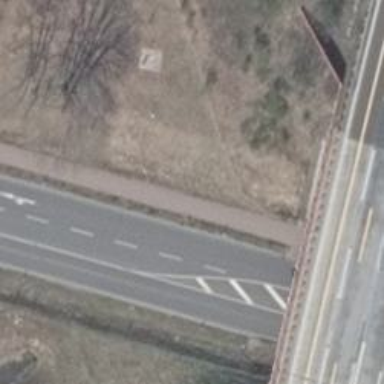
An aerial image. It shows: Secondary road with asphalt surface.